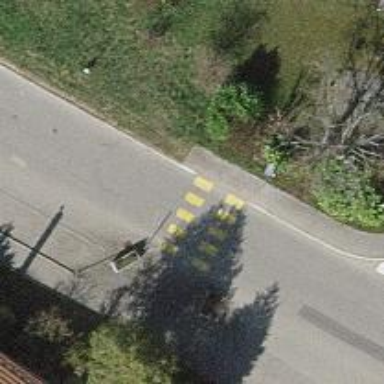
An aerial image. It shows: Uncontrolled road crossing.